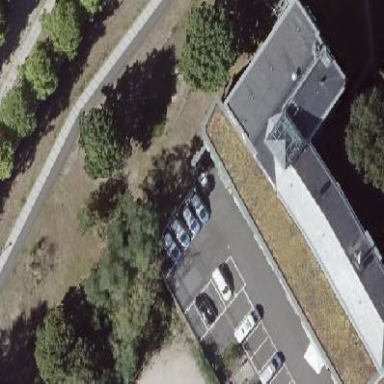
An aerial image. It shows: Government building with hipped roof shape.